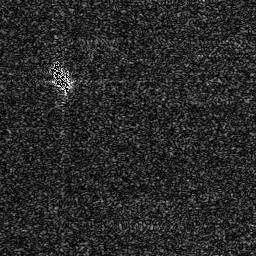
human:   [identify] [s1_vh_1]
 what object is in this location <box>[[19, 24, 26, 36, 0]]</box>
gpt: <ref>1 medium ship at the left</ref>